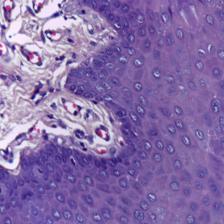
Diagnosis: Normal